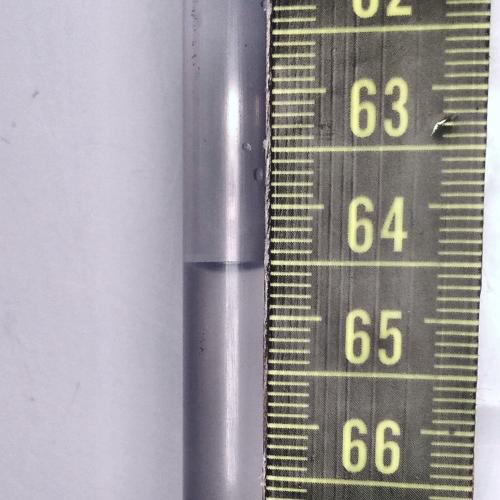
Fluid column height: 64.5 cm